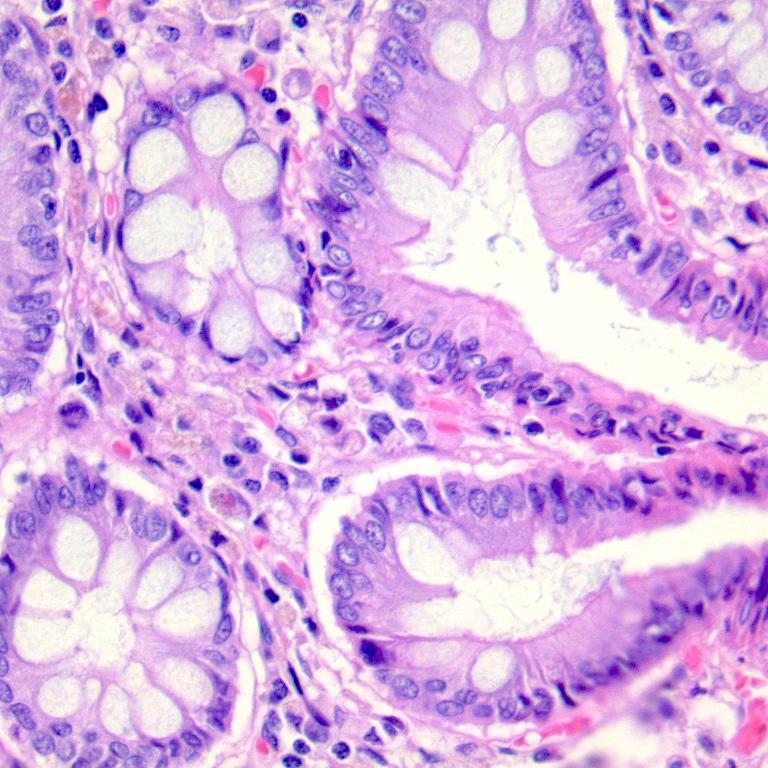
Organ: colon
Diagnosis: benign